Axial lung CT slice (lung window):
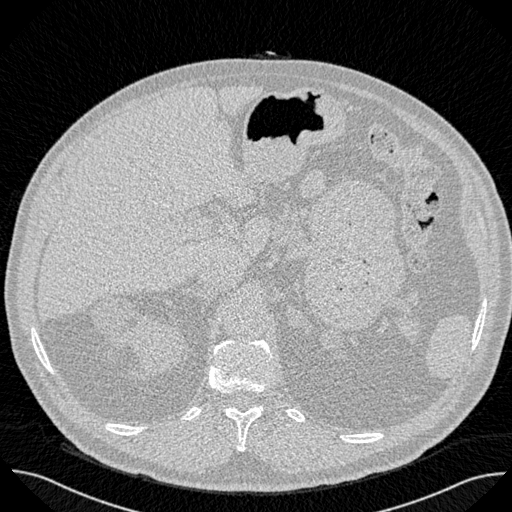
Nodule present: no